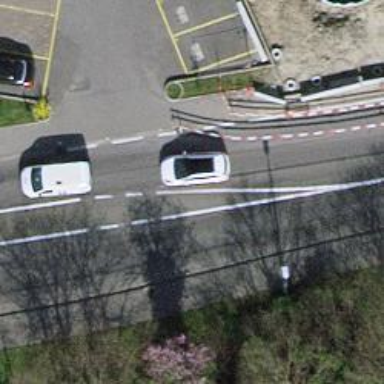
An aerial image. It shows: Primary highway with designated cycle lane on the left.